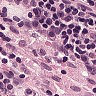
Metastatic tissue present: no